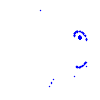
Particle: proton